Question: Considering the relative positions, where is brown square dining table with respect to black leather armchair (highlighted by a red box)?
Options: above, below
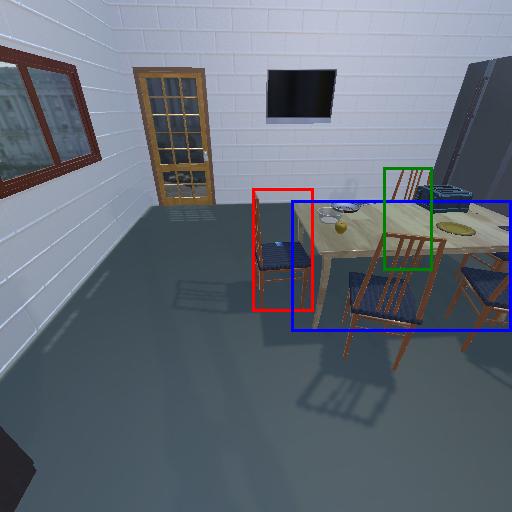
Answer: above